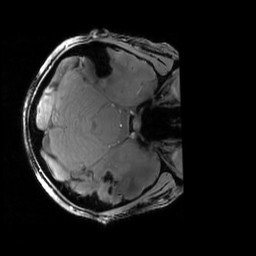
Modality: PDw
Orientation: axial
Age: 28
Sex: female
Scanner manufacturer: siemens
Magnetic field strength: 6.98 T
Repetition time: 1.78 s
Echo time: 0.00386 s